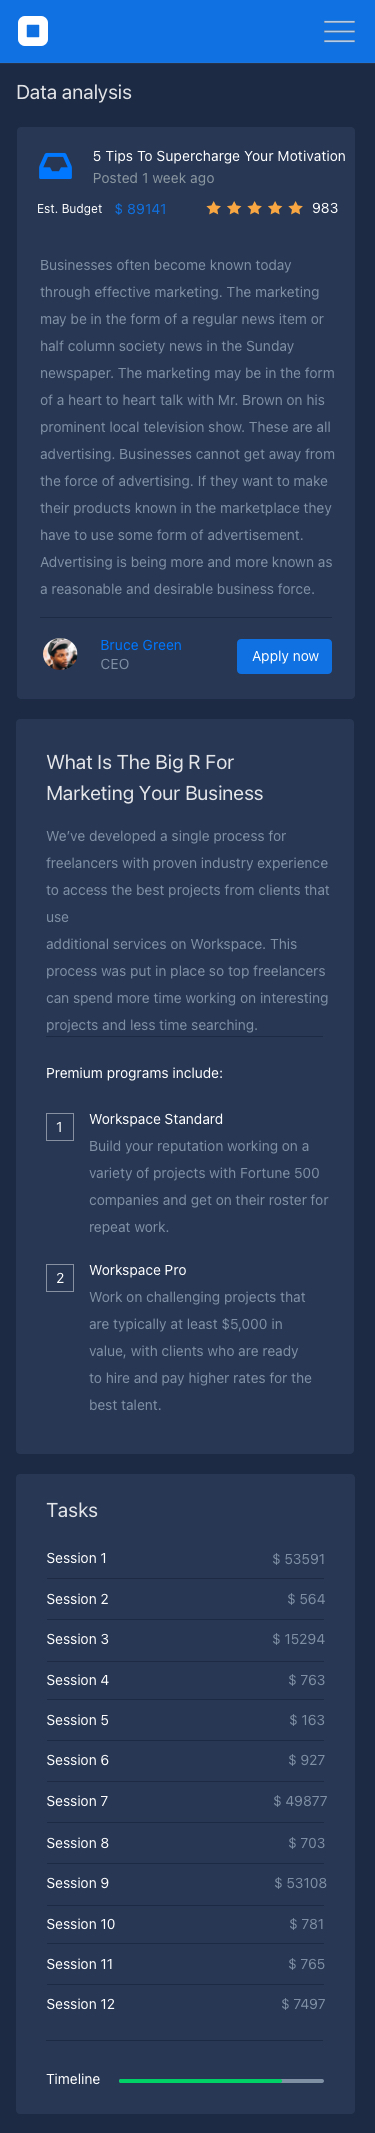
Text in this UI design:
Tasks
Timeline
Session 1
Session 2
Session 3
$ 15294
$ 53591
$ 564
Session 4
Session 5
Session 6
$ 927
$ 763
$ 163
Session 7
Session 8
Session 9
$ 53108
$ 49877
$ 703
Session 10
Session 11
Session 12
$ 7497
$ 781
$ 765
1
Workspace Standard
Build your reputation working on a variety of projects with Fortune 500 companies and get on their roster for repeat work.
2
Workspace Pro
Work on challenging projects that are typically at least $5,000 in value, with clients who are ready to hire and pay higher rates for the best talent.
Premium programs include:
We’ve developed a single process for freelancers with proven industry experience to access the best projects from clients that use
additional services on Workspace. This process was put in place so top freelancers can spend more time working on interesting
projects and less time searching.
What Is The Big R For
Marketing Your Business
5 Tips To Supercharge Your Motivation
Posted 1 week ago
$ 89141
Est. Budget
Bruce Green
CEO
Businesses often become known today through effective marketing. The marketing may be in the form of a regular news item or half column society news in the Sunday newspaper. The marketing may be in the form of a heart to heart talk with Mr. Brown on his prominent local television show. These are all advertising. Businesses cannot get away from the force of advertising. If they want to make their products known in the marketplace they have to use some form of advertisement. Advertising is being more and more known as a reasonable and desirable business force.
Apply now
983
Data analysis